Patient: sex F, age 65
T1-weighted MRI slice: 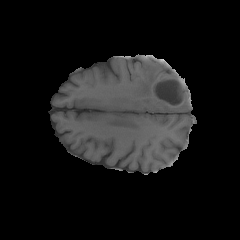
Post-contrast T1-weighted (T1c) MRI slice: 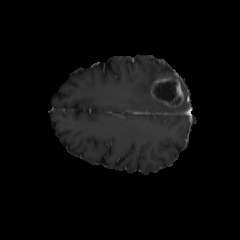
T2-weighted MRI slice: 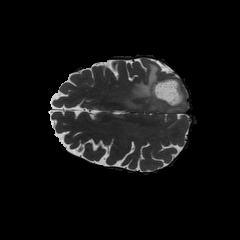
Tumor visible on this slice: yes
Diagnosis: Glioblastoma, IDH-wildtype
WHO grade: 4